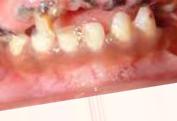
Condition: Caries